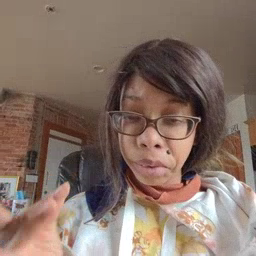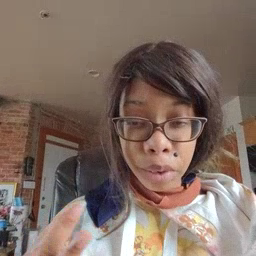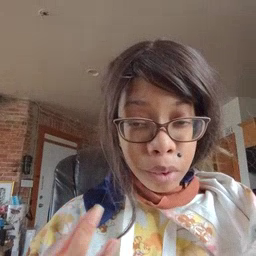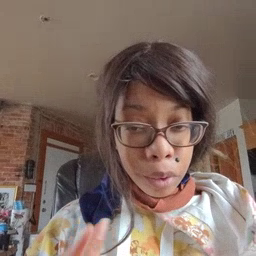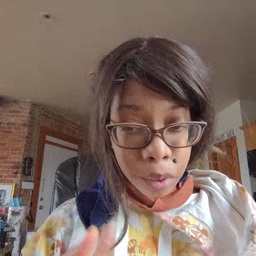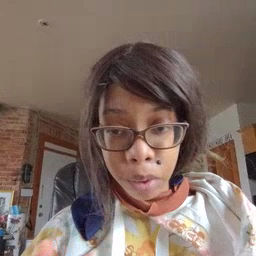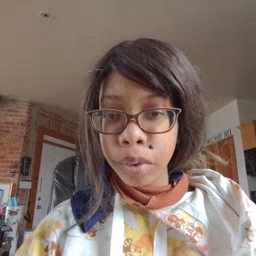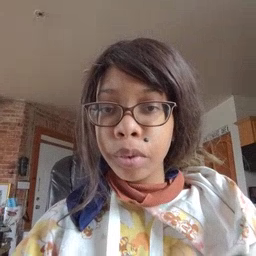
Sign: sticky